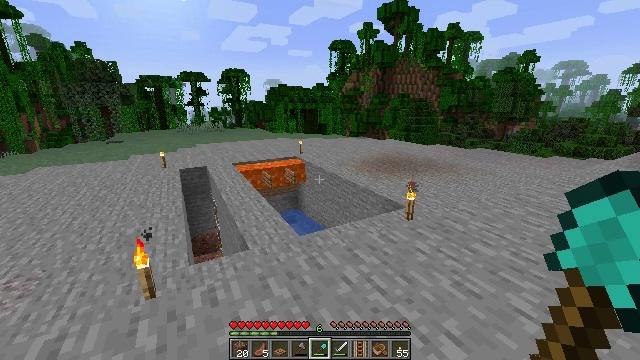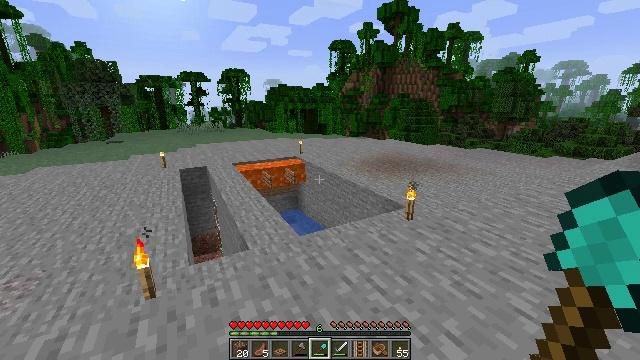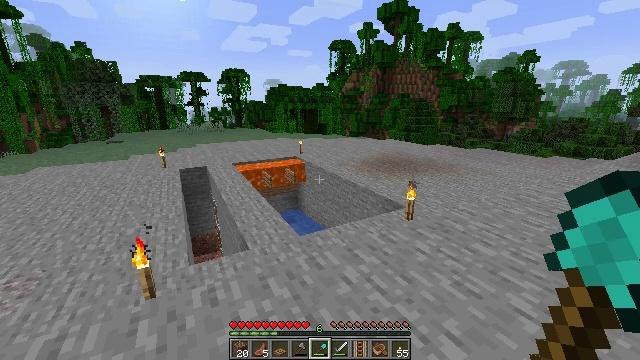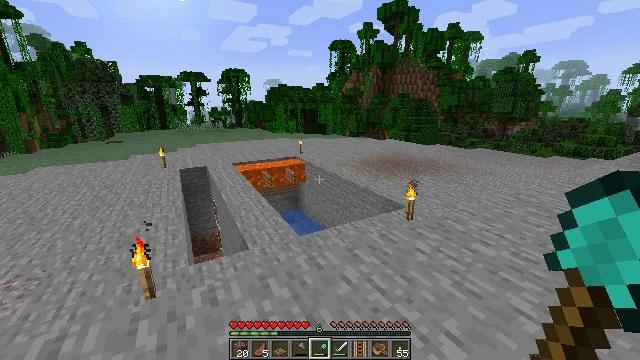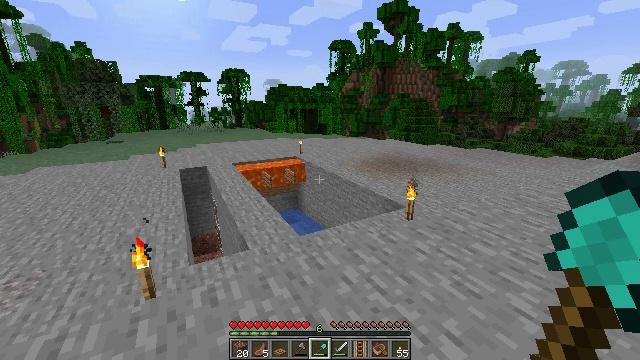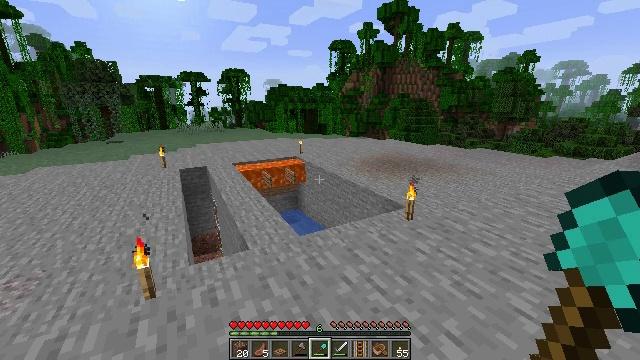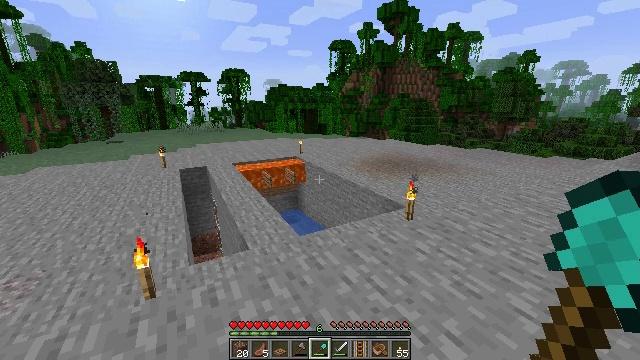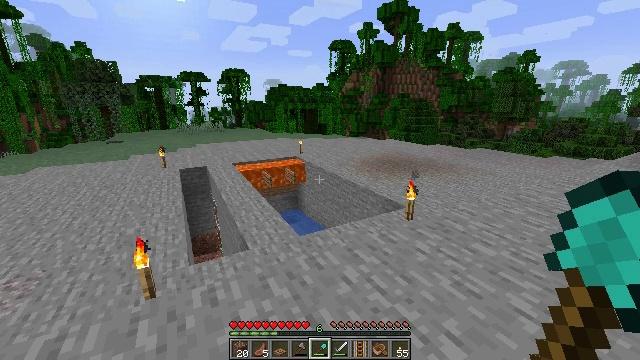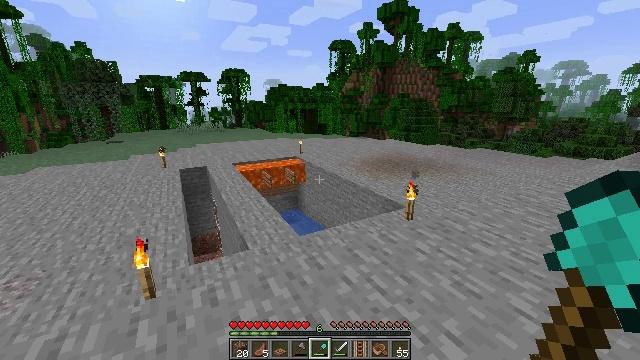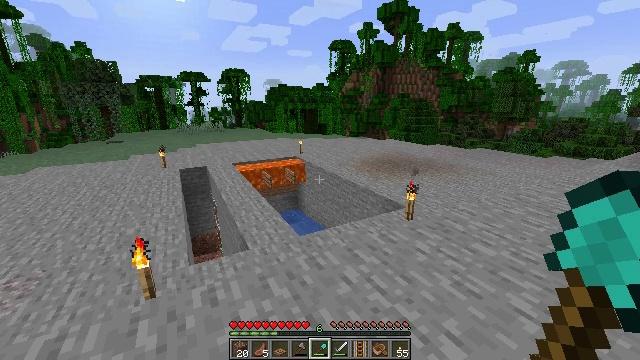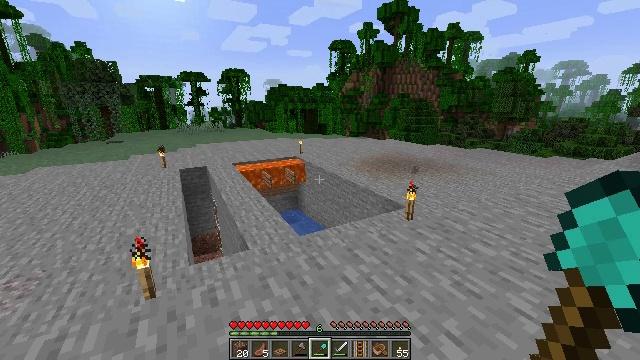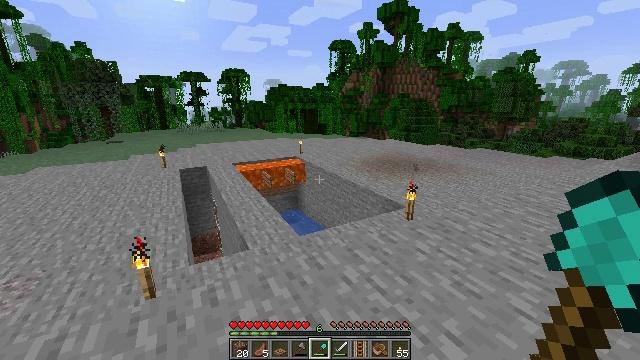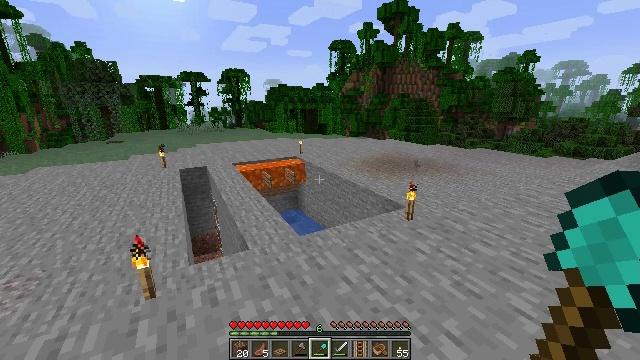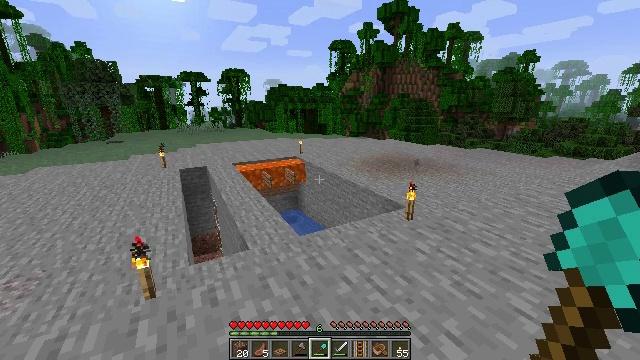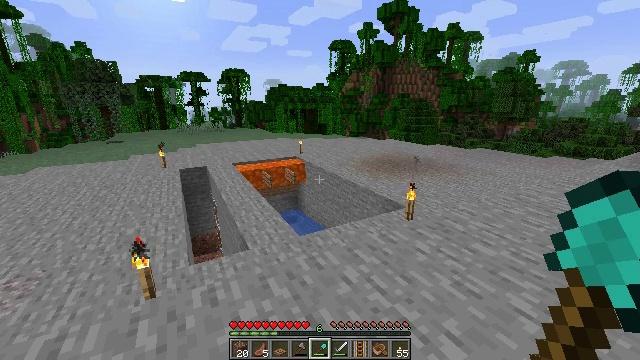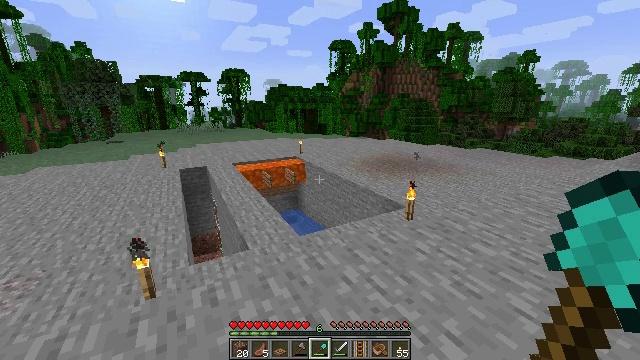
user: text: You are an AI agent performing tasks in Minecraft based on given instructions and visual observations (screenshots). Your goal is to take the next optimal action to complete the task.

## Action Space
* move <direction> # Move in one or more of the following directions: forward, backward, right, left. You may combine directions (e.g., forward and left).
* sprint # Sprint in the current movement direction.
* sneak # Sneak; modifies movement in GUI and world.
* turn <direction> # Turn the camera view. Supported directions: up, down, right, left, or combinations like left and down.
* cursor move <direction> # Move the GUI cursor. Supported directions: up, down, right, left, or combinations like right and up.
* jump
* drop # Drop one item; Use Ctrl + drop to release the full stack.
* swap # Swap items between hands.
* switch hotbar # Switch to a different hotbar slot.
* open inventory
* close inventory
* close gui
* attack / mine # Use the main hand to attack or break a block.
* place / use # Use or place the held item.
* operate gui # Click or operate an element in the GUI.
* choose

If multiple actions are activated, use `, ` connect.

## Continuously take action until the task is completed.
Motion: motion action
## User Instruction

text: Mine the poppy flower.
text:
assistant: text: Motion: no_op
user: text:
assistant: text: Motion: no_op
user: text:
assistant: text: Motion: no_op
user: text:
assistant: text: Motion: no_op
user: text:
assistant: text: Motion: no_op
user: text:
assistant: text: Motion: no_op
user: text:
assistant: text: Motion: no_op
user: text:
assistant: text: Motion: no_op
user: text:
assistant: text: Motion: no_op
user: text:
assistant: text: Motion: no_op
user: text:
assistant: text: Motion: no_op
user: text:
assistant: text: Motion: no_op
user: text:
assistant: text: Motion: no_op
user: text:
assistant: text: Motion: no_op
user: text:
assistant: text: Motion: no_op
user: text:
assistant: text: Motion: no_op
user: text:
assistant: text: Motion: no_op
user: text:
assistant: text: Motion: no_op
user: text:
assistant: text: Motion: no_op
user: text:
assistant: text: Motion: no_op
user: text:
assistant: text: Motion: no_op
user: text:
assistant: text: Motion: no_op
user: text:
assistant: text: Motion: no_op
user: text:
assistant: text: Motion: no_op
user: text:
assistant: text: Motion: no_op
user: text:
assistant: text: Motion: no_op
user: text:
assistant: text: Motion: no_op
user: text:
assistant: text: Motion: no_op
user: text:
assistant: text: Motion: no_op
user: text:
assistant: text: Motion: no_op